Question: Am uploading Multiple image from single input and create thumb form all uploaded image on fly But
'''
<?php
$newname = md5(rand() * time());
$file1 = isset($_FILES['files']['name'][0]) ? $_FILES['files']['name'][0] : null;
$file2 = isset($_FILES['files']['name'][1]) ? $_FILES['files']['name'][1] : null;
$file3 = isset($_FILES['files']['name'][2]) ? $_FILES['files']['name'][2] : null;
$file4 = isset($_FILES['files']['name'][3]) ? $_FILES['files']['name'][3] : null;
$file5 = isset($_FILES['files']['name'][4]) ? $_FILES['files']['name'][4] : null;
if (isset($_FILES['files'])) {
$errors = array();
foreach ($_FILES['files']['tmp_name'] as $key => $tmp_name) {
$file_name = $key . $_FILES['files']['name'][$key];
$file_size = $_FILES['files']['size'][$key];
$file_tmp = $_FILES['files']['tmp_name'][$key];
$file_type = $_FILES['files']['type'][$key];
if ($file_size > <PHONE>) {
$errors[] = 'File size must be less than 2 MB';
}
$desired_dir = "user_data/";
if (empty($errors) == true) {
if (is_dir($desired_dir) == false) {
mkdir("$desired_dir", 0700); // Create directory if it does not exist
}
if (is_dir("$desired_dir/" . $file_name) == false) {
move_uploaded_file($file_tmp, "$desired_dir/" . $newname . $file_name);
} else { // rename the file if another one exist
$new_dir = "$desired_dir/" . $newname . $file_name;
rename($file_tmp, $new_dir);
}
} else {
print_r($errors);
}
}
if (empty($error)) {
echo "FILE : $file1<br>";
echo "FILE : $file2<br>";
echo "FILE : $file3<br>";
echo "FILE : $file4<br>";
echo "FILE : $file5<br>";
}
}
$orig_directory = "$desired_dir"; //Full image folder
$thumb_directory = "thumb/"; //Thumbnail folder
/* Opening the thumbnail directory and looping through all the thumbs: */
$dir_handle = @opendir($orig_directory); //Open Full image dirrectory
if ($dir_handle > 1){ //Check to make sure the folder opened
$allowed_types=array('jpg','jpeg','gif','png');
$file_type=array();
$ext='';
$title='';
$i=0;
while ($file_name = @readdir($dir_handle)) {
/* Skipping the system files: */
if($file_name=='.' || $file_name == '..') continue;
$file_type = explode('.',$file_name); //This gets the file name of the images
$ext = strtolower(array_pop($file_type));
/* Using the file name (withouth the extension) as a image title: */
$title = implode('.',$file_type);
$title = htmlspecialchars($title);
/* If the file extension is allowed: */
if(in_array($ext,$allowed_types)) {
/* If you would like to inpute images into a database, do your mysql query here */
/* The code past here is the code at the start of the tutorial */
/* Outputting each image: */
$nw = 100;
$nh = 100;
$source = "$desired_dir{$file_name}";
$stype = explode(".", $source);
$stype = $stype[count($stype)-1];
$dest = "thumb/{$file_name}";
$size = getimagesize($source);
$w = $size[0];
$h = $size[1];
switch($stype) {
case 'gif':
$simg = imagecreatefromgif($source);
break;
case 'jpg':
$simg = imagecreatefromjpeg($source);
break;
case 'png':
$simg = imagecreatefrompng($source);
break;
}
$dimg = imagecreatetruecolor($nw, $nh);
$wm = $w/$nw;
$hm = $h/$nw;
$h_height = $nh/2;
$w_height = $nw/2;
if($w> $h) {
$adjusted_width = $w / $hm;
$half_width = $adjusted_width / 2;
$int_width = $w / $hm;
imagecopyresampled($dimg,$simg,-$int_width,0,0,0,$adjusted_width,$nh,$w,$h);
} else {
imagecopyresampled($dimg,$simg,0,0,0,0,$nw,$nh,$w,$h);
}
imagejpeg($dimg,$dest,100);
}
}
/* Closing the directory */
@closedir($dir_handle);
}
?>
'''
When i run code this how am getting out put file, don't know whats going on can some one help me find the error
When i remove the following code from above code it works what does this code does

'''
if($w> $h) {
$adjusted_width = $w / $hm;
$half_width = $adjusted_width / 2;
$int_width = $w / $hm;
imagecopyresampled($dimg,$simg,-$int_width,0,0,0,0,$adjusted_width,$nw,$nh,$w,$h);
} else
'''
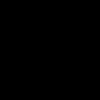
Answer: ## Problem
The problem is located in the following line:
'''
imagecopyresampled($dimg, $simg, -$int_width, 0, 0, 0, $adjusted_width, $nh, $w, $h);
'''
Why are you using a negative value as destination's x? Your source image is actually put at the left of your target image, so your target image appears empty.
## Solution
I invite you to use the following function to resize your image:
'''
function resizePreservingAspectRatio($img, $targetWidth, $targetHeight)
{
$srcWidth = imagesx($img);
$srcHeight = imagesy($img);
// Determine new width / height preserving aspect ratio
$srcRatio = $srcWidth / $srcHeight;
$targetRatio = $targetWidth / $targetHeight;
if (($srcWidth <= $targetWidth) && ($srcHeight <= $targetHeight))
{
$imgTargetWidth = $srcWidth;
$imgTargetHeight = $srcHeight;
}
else if ($targetRatio > $srcRatio)
{
$imgTargetWidth = (int) ($targetHeight * $srcRatio);
$imgTargetHeight = $targetHeight;
}
else
{
$imgTargetWidth = $targetWidth;
$imgTargetHeight = (int) ($targetWidth / $srcRatio);
}
// Creating new image with desired size
$targetImg = imagecreatetruecolor($targetWidth, $targetHeight);
// Add transparency if your reduced image does not fit with the new size
$targetTransparent = imagecolorallocate($targetImg, 255, 0, 255);
imagefill($targetImg, 0, 0, $targetTransparent);
imagecolortransparent($targetImg, $targetTransparent);
// Copies image, centered to the new one (if it does not fit to it)
imagecopyresampled(
$targetImg, $img, ($targetWidth - $imgTargetWidth) / 2, // centered
($targetHeight - $imgTargetHeight) / 2, // centered
0, 0, $imgTargetWidth, $imgTargetHeight, $srcWidth, $srcHeight
);
return $targetImg;
}
'''
## Implementation
'''
<?php
$newname = md5(rand() * time());
$file1 = isset($_FILES['files']['name'][0]) ? $_FILES['files']['name'][0] : null;
$file2 = isset($_FILES['files']['name'][1]) ? $_FILES['files']['name'][1] : null;
$file3 = isset($_FILES['files']['name'][2]) ? $_FILES['files']['name'][2] : null;
$file4 = isset($_FILES['files']['name'][3]) ? $_FILES['files']['name'][3] : null;
$file5 = isset($_FILES['files']['name'][4]) ? $_FILES['files']['name'][4] : null;
if (isset($_FILES['files']))
{
$errors = array ();
foreach ($_FILES['files']['tmp_name'] as $key => $tmp_name)
{
$file_name = $key . $_FILES['files']['name'][$key];
$file_size = $_FILES['files']['size'][$key];
$file_tmp = $_FILES['files']['tmp_name'][$key];
$file_type = $_FILES['files']['type'][$key];
if ($file_size > <PHONE>)
{
$errors[] = 'File size must be less than 2 MB';
}
$desired_dir = "user_data/";
if (empty($errors) == true)
{
if (is_dir($desired_dir) == false)
{
mkdir("$desired_dir", 0700); // Create directory if it does not exist
}
if (is_dir("$desired_dir/" . $file_name) == false)
{
move_uploaded_file($file_tmp, "$desired_dir/" . $newname . $file_name);
}
else
{ // rename the file if another one exist
$new_dir = "$desired_dir/" . $newname . $file_name;
rename($file_tmp, $new_dir);
}
}
else
{
print_r($errors);
}
}
if (empty($error))
{
echo "FILE : $file1<br>";
echo "FILE : $file2<br>";
echo "FILE : $file3<br>";
echo "FILE : $file4<br>";
echo "FILE : $file5<br>";
}
$orig_directory = "$desired_dir"; //Full image folder
$thumb_directory = "thumb/"; //Thumbnail folder
/* Opening the thumbnail directory and looping through all the thumbs: */
$dir_handle = @opendir($orig_directory); //Open Full image dirrectory
if ($dir_handle > 1)
{ //Check to make sure the folder opened
$allowed_types = array ('jpg', 'jpeg', 'gif', 'png');
$file_type = array ();
$ext = '';
$title = '';
$i = 0;
while ($file_name = @readdir($dir_handle))
{
/* Skipping the system files: */
if ($file_name == '.' || $file_name == '..')
continue;
$file_type = explode('.', $file_name); //This gets the file name of the images
$ext = strtolower(array_pop($file_type));
/* Using the file name (withouth the extension) as a image title: */
$title = implode('.', $file_type);
$title = htmlspecialchars($title);
/* If the file extension is allowed: */
if (in_array($ext, $allowed_types))
{
/* If you would like to inpute images into a database, do your mysql query here */
/* The code past here is the code at the start of the tutorial */
/* Outputting each image: */
$nw = 100;
$nh = 100;
$source = "$desired_dir{$file_name}";
$stype = explode(".", $source);
$stype = $stype[count($stype) - 1];
$dest = "thumb/{$file_name}";
$size = getimagesize($source);
$w = $size[0];
$h = $size[1];
switch ($stype)
{
case 'gif':
$simg = imagecreatefromgif($source);
break;
case 'jpg':
$simg = imagecreatefromjpeg($source);
break;
case 'png':
$simg = imagecreatefrompng($source);
break;
}
$dimg = resizePreservingAspectRatio($simg, $nw, $nh);
imagepng($dimg, $dest);
}
}
/* Closing the directory */
@closedir($dir_handle);
}
}
function resizePreservingAspectRatio($img, $targetWidth, $targetHeight)
{
$srcWidth = imagesx($img);
$srcHeight = imagesy($img);
// Determine new width / height preserving aspect ratio
$srcRatio = $srcWidth / $srcHeight;
$targetRatio = $targetWidth / $targetHeight;
if (($srcWidth <= $targetWidth) && ($srcHeight <= $targetHeight))
{
$imgTargetWidth = $srcWidth;
$imgTargetHeight = $srcHeight;
}
else if ($targetRatio > $srcRatio)
{
$imgTargetWidth = (int) ($targetHeight * $srcRatio);
$imgTargetHeight = $targetHeight;
}
else
{
$imgTargetWidth = $targetWidth;
$imgTargetHeight = (int) ($targetWidth / $srcRatio);
}
// Creating new image with desired size
$targetImg = imagecreatetruecolor($targetWidth, $targetHeight);
// Add transparency if your reduced image does not fit with the new size
$targetTransparent = imagecolorallocate($targetImg, 255, 0, 255);
imagefill($targetImg, 0, 0, $targetTransparent);
imagecolortransparent($targetImg, $targetTransparent);
// Copies image, centered to the new one (if it does not fit to it)
imagecopyresampled(
$targetImg, $img, ($targetWidth - $imgTargetWidth) / 2, // centered
($targetHeight - $imgTargetHeight) / 2, // centered
0, 0, $imgTargetWidth, $imgTargetHeight, $srcWidth, $srcHeight
);
return $targetImg;
}
?>
<form method="post" enctype="multipart/form-data">
<input name="files[]" type="file"/><br/>
<input name="files[]" type="file"/><br/>
<input name="files[]" type="file"/><br/>
<input name="files[]" type="file"/><br/>
<input name="files[]" type="file"/><br/>
<input type="submit"/>
</form>
'''
Note: I am saving as PNG, as if you want a 100x100 image using a non-square image (such as 800x600), and without breaking its aspect ratio, we should put transparency behind the unused space and JPEG do not support it.